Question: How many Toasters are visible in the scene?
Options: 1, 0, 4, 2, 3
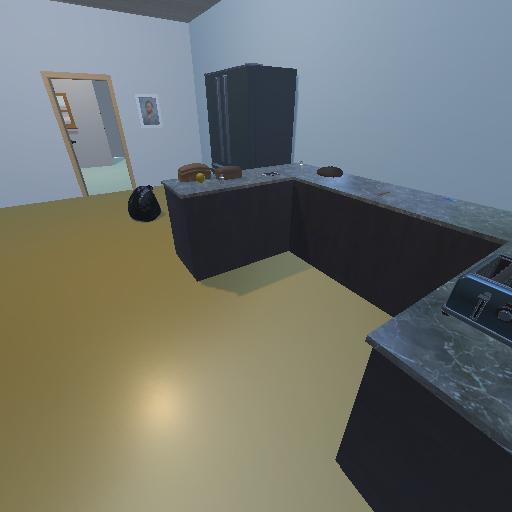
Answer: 1